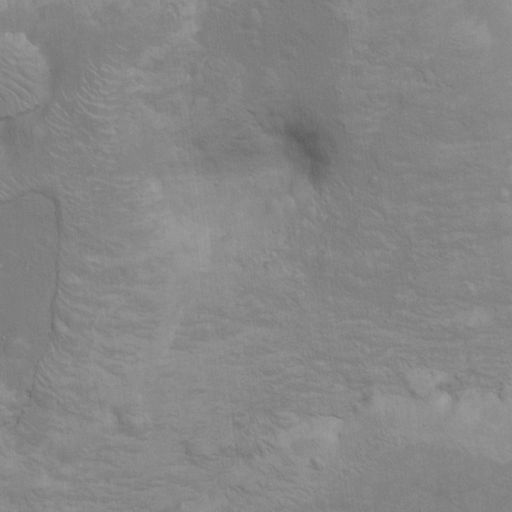
Classes present: Background, Cone